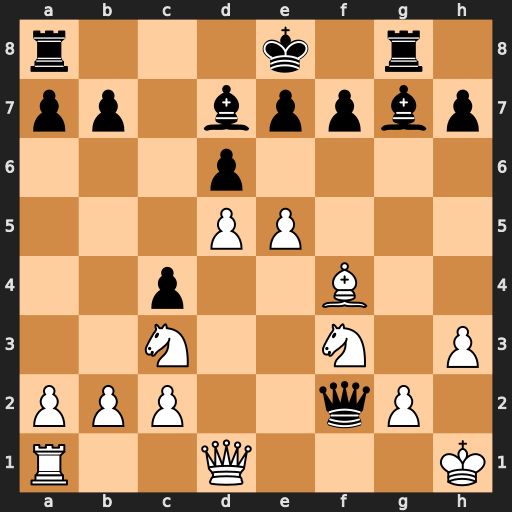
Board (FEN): r3k1r1/pp1bppbp/3p4/3PP3/2p2B2/2N2N1P/PPP2qP1/R2Q3K
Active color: w
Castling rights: q
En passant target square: -
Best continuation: Ne4 Qb6 exd6